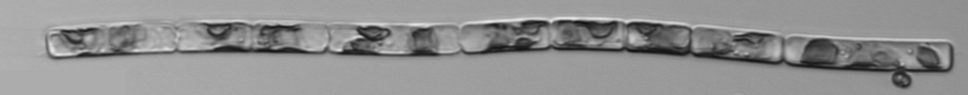
Label: Guinardia_delicatula